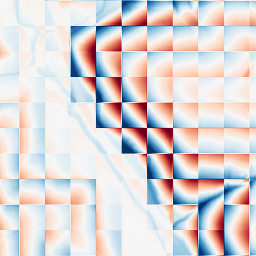
Category: wavelet
Decomposition family: wavelet_dwt
Decomposition parameters: wavelet: haar
level: 5
Upsampling method: bicubic_16x
Upsampling parameters: scale: 16
Upsampling scale: 16